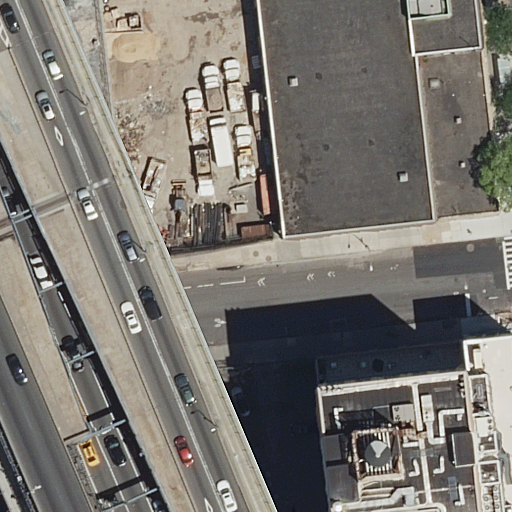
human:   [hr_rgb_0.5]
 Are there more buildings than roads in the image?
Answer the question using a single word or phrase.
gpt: no

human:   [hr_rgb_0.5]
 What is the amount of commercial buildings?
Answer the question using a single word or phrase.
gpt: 0

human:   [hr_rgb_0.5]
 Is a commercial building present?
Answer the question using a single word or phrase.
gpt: no

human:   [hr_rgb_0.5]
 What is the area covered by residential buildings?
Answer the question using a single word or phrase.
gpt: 3939m2

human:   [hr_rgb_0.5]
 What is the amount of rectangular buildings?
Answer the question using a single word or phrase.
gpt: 6

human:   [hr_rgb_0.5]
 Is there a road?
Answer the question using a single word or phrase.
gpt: yes

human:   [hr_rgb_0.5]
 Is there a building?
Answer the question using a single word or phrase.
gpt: yes

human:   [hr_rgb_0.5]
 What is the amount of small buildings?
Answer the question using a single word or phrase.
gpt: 2

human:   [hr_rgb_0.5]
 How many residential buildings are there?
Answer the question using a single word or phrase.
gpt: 6

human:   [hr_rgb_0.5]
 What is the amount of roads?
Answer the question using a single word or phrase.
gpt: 7

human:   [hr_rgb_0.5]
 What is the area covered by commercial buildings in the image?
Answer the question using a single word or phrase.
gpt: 0m2

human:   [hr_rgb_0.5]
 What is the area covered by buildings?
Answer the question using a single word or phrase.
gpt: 3939m2

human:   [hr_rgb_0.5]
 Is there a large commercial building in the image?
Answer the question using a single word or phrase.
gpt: no

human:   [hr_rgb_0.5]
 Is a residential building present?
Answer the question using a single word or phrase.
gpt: yes

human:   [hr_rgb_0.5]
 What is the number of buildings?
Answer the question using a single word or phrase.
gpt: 6

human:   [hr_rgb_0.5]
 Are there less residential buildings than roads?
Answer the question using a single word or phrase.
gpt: yes

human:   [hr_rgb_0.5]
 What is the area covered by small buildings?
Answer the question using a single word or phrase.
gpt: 58m2

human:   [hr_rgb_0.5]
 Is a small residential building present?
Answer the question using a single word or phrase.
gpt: yes

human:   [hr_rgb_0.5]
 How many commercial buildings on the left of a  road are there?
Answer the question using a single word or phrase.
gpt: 0

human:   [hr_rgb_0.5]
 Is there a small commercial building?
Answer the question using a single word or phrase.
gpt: no

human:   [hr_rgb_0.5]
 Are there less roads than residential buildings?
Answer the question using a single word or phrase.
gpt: no

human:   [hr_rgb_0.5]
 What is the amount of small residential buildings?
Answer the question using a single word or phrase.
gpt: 2

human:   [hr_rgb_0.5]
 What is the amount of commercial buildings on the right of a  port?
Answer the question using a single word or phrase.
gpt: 0

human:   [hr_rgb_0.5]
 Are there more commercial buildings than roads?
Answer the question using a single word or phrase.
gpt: no

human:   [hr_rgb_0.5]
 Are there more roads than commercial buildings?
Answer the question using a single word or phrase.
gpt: yes

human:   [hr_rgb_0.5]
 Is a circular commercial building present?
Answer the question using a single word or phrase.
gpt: no

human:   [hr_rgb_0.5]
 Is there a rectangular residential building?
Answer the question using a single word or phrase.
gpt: yes

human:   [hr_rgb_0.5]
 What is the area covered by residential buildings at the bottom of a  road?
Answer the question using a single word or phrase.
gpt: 1023m2

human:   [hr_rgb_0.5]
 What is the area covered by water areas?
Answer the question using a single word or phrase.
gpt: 0m2

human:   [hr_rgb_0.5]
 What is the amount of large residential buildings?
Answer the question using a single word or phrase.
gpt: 4

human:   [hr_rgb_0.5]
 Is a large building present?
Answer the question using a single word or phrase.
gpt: yes

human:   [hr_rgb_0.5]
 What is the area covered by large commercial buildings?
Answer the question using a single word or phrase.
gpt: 0m2

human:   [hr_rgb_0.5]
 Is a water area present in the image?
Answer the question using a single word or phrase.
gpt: no

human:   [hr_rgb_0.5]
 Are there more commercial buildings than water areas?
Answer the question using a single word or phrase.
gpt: no

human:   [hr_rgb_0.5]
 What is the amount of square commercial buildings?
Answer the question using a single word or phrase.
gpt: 0

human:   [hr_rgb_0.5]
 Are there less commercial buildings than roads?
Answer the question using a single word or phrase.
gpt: yes

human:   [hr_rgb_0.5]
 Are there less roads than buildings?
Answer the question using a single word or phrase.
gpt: no

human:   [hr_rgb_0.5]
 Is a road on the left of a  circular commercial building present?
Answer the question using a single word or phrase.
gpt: no

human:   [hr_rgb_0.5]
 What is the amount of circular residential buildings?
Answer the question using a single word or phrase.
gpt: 0

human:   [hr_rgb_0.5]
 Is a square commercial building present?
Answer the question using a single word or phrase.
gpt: no

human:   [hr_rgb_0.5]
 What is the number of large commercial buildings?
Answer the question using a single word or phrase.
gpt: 0

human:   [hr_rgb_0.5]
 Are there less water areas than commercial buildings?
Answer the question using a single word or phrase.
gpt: no

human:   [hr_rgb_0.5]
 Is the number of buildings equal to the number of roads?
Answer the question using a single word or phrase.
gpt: no

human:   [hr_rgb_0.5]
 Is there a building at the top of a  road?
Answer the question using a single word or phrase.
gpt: yes

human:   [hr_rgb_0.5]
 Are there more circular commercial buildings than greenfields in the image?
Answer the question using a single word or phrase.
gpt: no

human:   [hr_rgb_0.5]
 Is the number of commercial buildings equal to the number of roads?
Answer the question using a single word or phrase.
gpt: no

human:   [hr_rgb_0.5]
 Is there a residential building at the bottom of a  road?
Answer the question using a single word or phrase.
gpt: yes

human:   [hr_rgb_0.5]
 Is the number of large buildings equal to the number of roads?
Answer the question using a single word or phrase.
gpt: no

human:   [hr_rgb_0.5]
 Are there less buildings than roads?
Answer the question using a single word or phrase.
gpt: yes

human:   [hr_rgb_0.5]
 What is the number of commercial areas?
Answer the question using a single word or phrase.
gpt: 0

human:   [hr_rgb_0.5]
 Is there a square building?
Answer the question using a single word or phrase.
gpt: no

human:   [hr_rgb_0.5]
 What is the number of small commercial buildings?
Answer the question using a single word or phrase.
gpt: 0

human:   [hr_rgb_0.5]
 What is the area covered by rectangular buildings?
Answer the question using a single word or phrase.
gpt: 3939m2

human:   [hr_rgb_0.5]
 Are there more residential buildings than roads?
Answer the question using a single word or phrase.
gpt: no

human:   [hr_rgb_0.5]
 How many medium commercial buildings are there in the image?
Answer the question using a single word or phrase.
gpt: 0

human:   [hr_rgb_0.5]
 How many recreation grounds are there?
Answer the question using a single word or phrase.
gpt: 0

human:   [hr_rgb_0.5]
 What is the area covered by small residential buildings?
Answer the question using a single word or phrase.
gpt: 58m2

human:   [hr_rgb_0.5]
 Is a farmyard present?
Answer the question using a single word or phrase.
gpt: no

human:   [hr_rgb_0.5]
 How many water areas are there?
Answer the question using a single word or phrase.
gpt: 0

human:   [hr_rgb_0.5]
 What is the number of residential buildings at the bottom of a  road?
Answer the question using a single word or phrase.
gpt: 3

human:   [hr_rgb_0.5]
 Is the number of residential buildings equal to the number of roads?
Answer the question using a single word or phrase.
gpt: no

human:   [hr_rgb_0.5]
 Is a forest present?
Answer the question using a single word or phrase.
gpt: no

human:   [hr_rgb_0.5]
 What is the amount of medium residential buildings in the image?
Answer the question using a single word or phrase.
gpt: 0

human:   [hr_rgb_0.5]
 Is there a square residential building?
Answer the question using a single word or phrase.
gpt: no